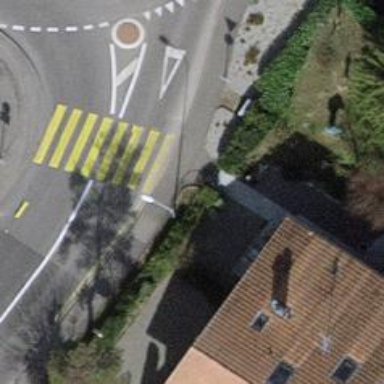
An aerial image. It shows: Kerb serving as barrier.